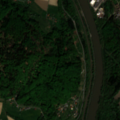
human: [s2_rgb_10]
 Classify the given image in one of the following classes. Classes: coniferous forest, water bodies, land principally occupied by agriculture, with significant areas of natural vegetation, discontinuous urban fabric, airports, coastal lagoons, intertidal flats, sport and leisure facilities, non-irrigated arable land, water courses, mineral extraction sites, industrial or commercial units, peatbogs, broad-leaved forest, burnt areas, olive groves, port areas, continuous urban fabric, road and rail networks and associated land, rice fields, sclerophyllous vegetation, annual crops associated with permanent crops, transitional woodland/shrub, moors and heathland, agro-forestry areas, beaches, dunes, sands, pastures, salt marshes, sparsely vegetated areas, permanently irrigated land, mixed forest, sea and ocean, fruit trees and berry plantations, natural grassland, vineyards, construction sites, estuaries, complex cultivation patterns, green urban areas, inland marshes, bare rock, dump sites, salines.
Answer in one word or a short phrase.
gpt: discontinuous urban fabric, non-irrigated arable land, complex cultivation patterns, broad-leaved forest, mixed forest, water courses